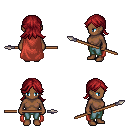
a pixel art fantasy rpg character, female body template, human, dark skin, maroon cape, teal pants, brunette loose hair, spear, four views (front, back, left, right), 2x2 character sprite sheet, small pixel art, hard edges, no anti-aliasing